Interaction volume radius: 5 \u00c5
Interaction volume height: 20 \u00c5
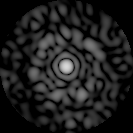
Disorder parameter: 0.8688